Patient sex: M
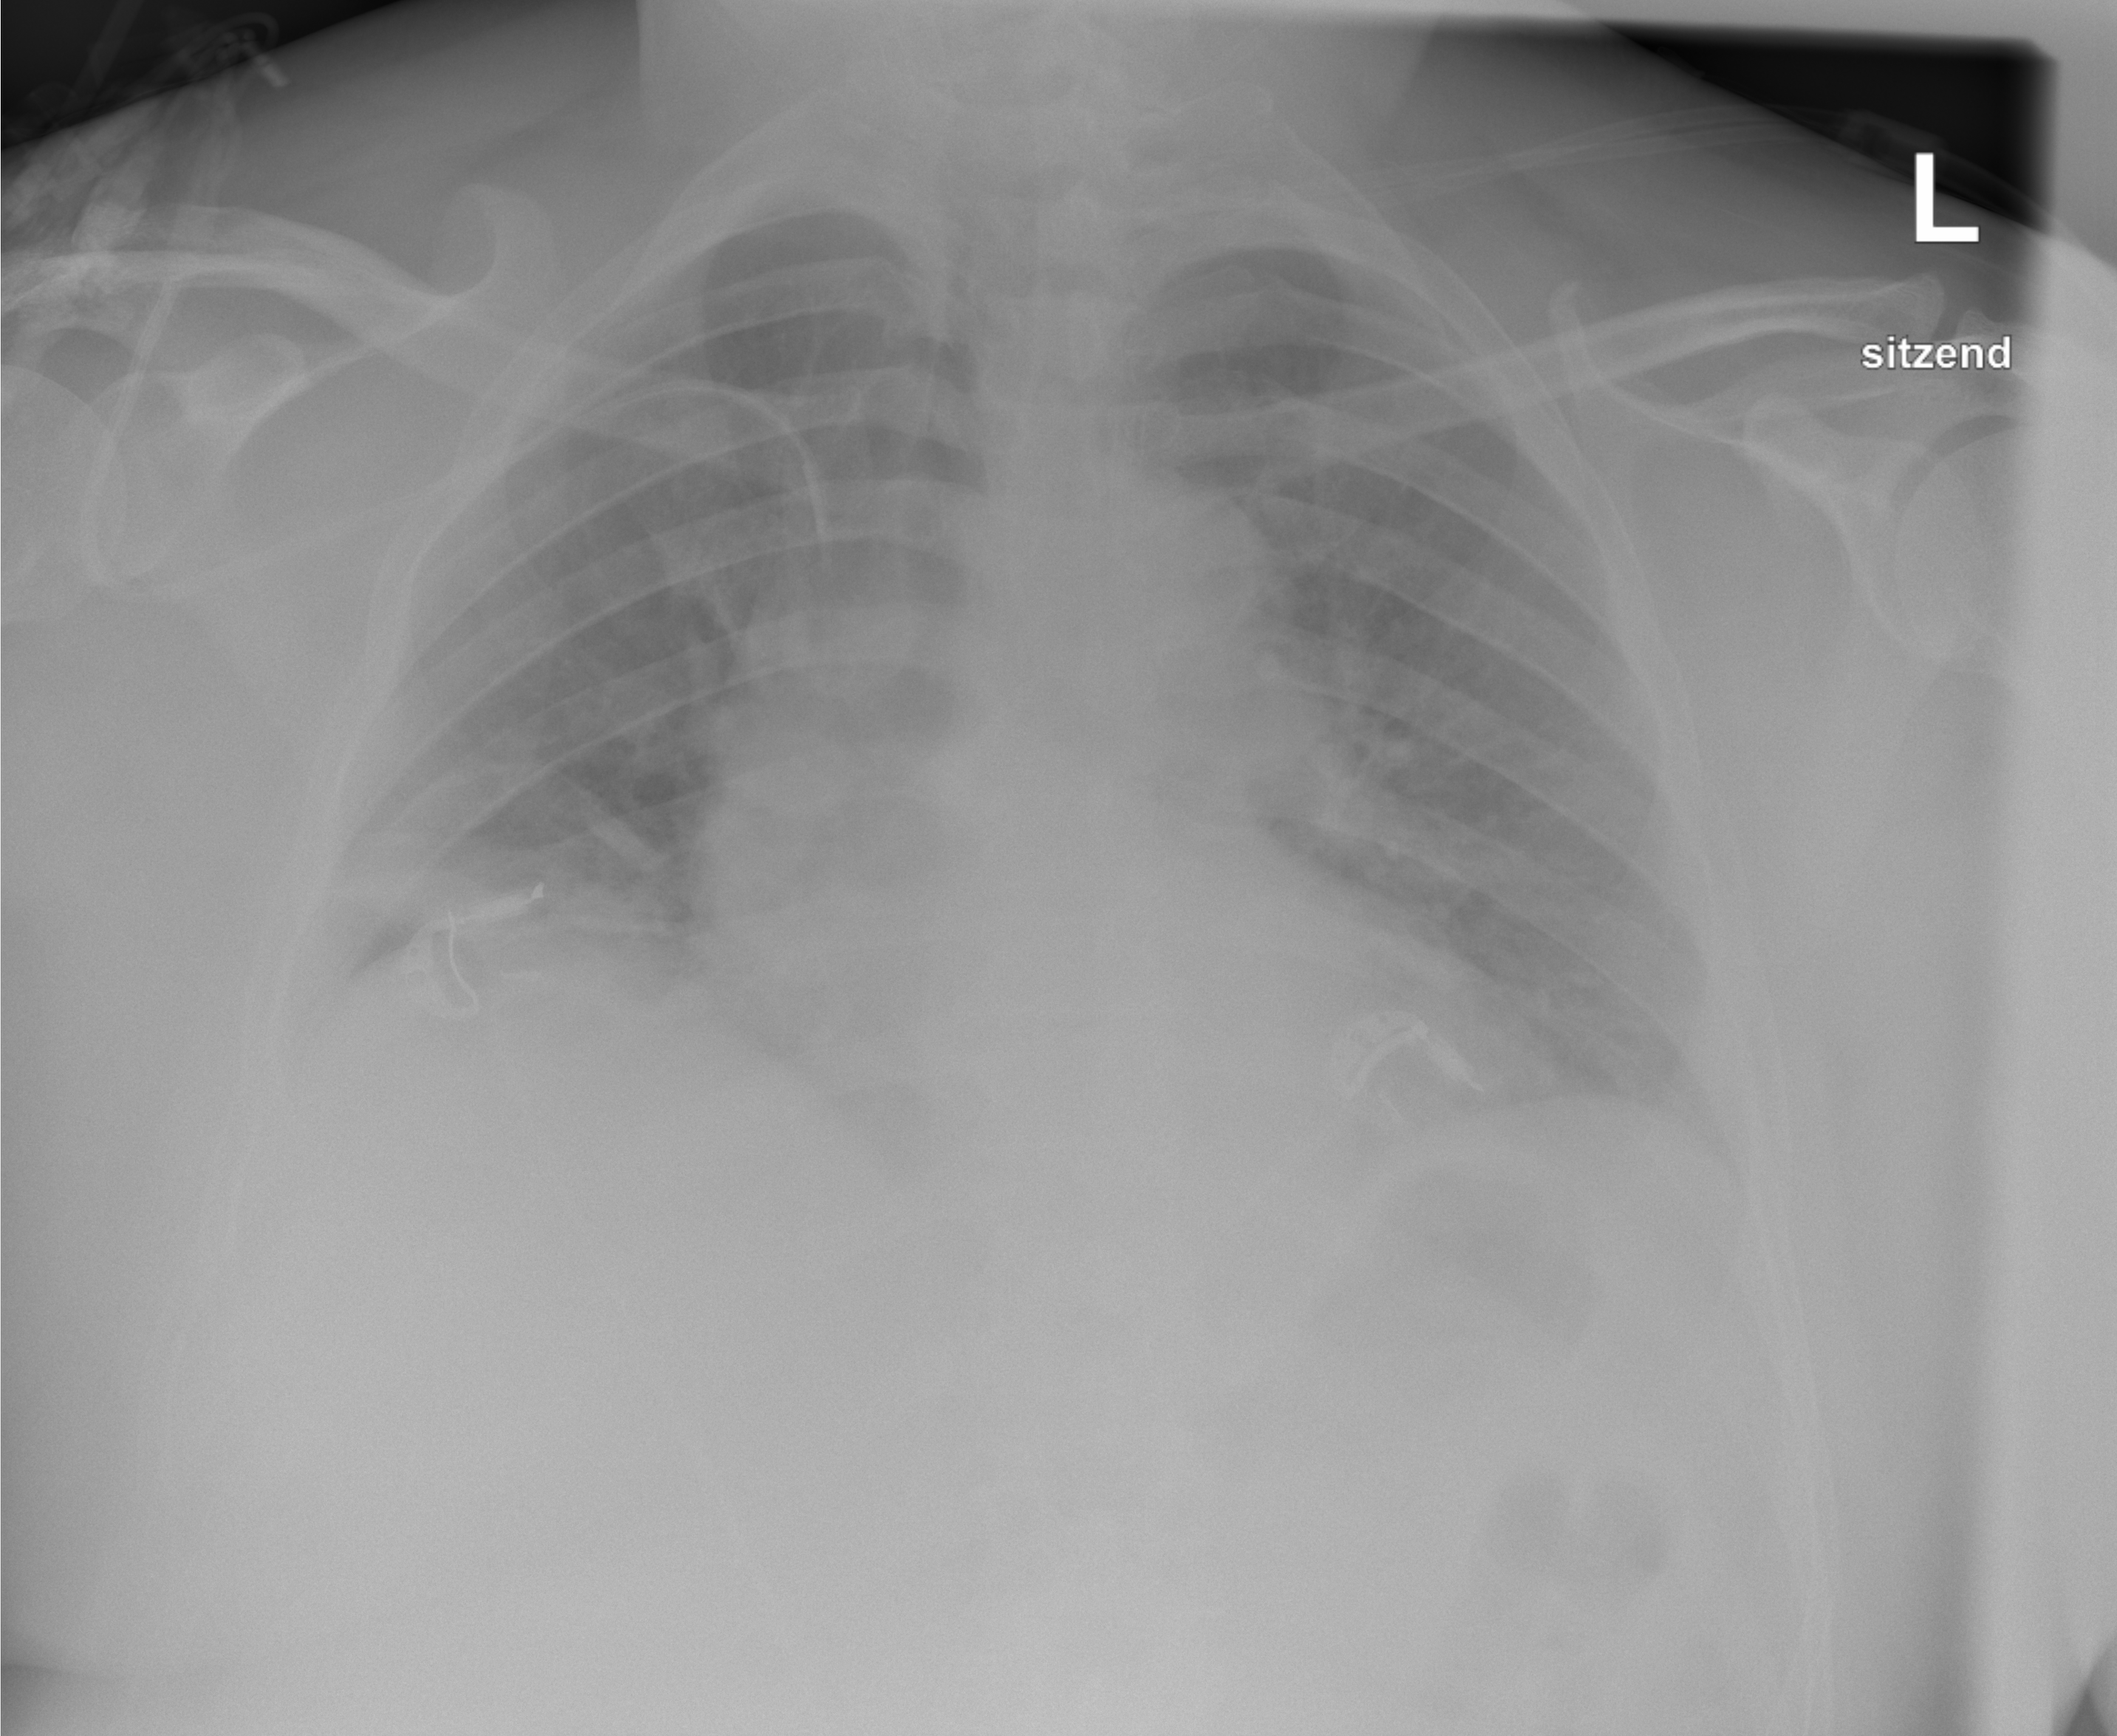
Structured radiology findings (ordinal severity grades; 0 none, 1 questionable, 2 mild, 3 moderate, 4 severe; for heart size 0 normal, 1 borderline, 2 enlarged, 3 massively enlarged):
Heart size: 0
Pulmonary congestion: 1
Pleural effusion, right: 2
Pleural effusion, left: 2
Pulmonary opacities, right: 0
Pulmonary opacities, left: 0
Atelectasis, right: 2
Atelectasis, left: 2